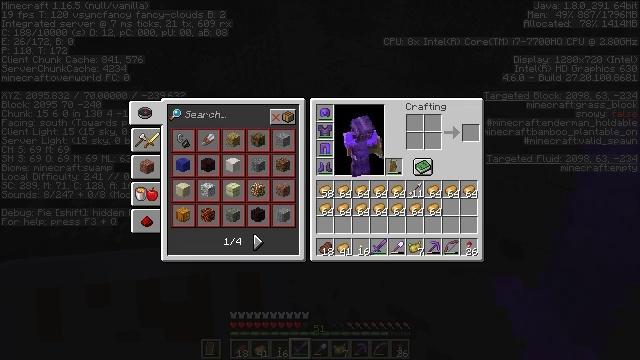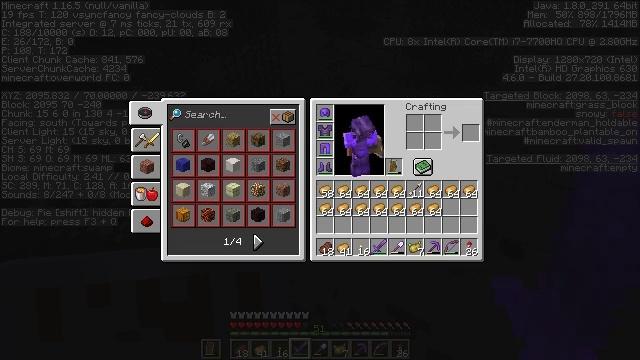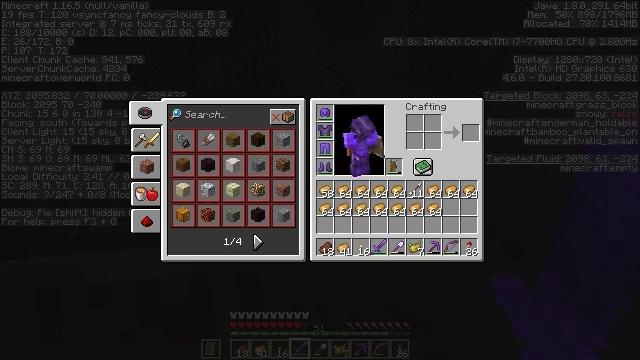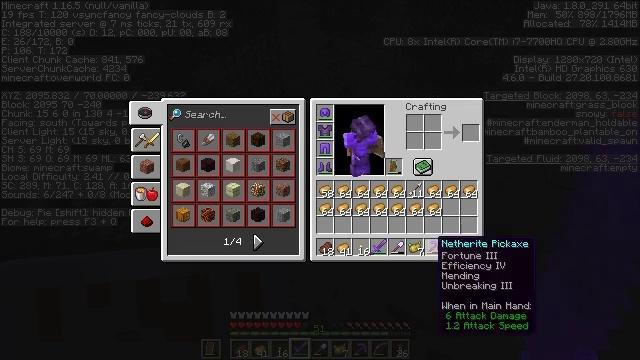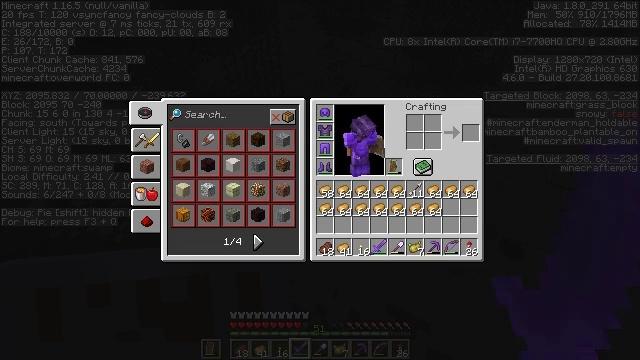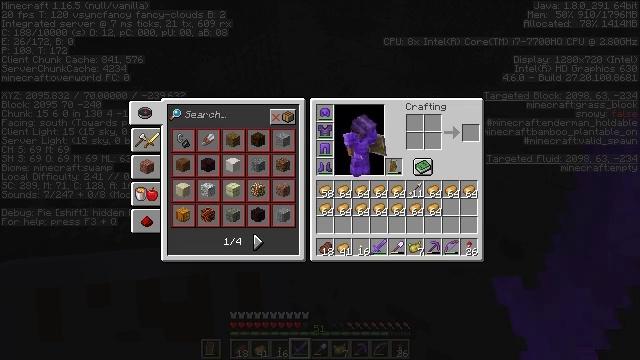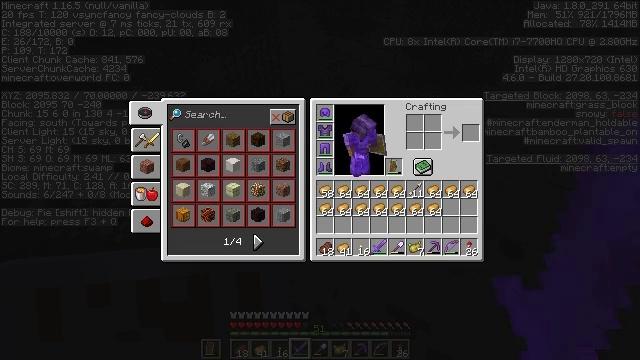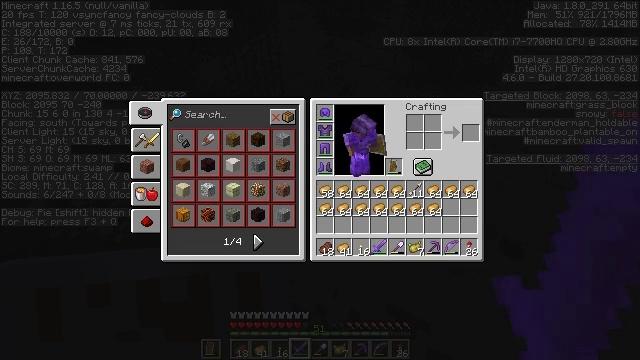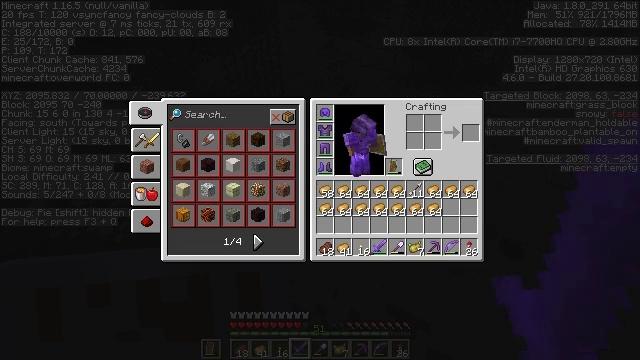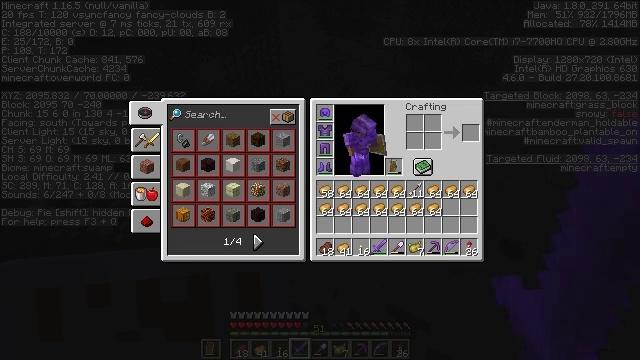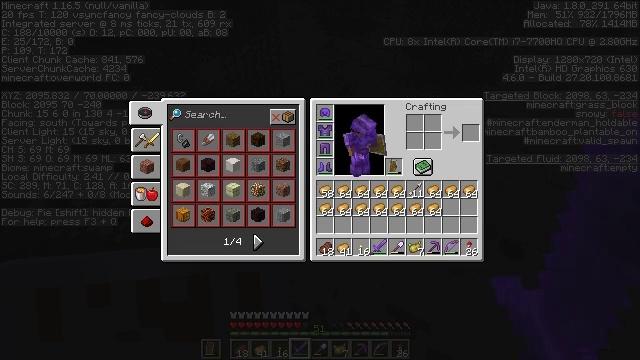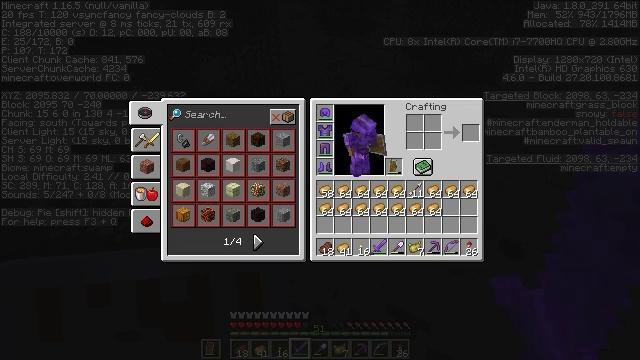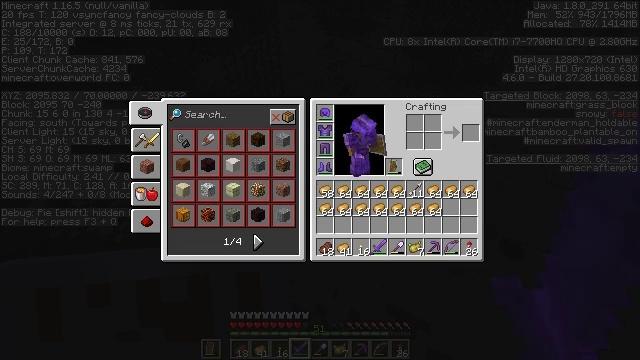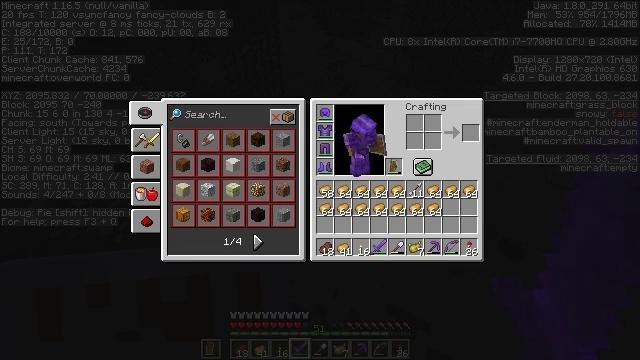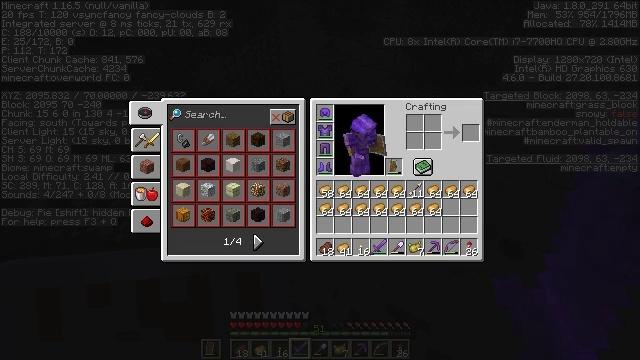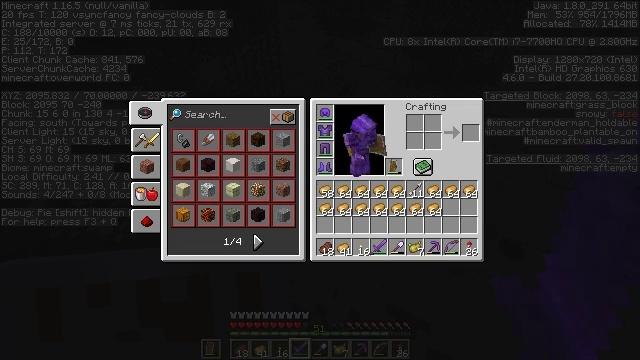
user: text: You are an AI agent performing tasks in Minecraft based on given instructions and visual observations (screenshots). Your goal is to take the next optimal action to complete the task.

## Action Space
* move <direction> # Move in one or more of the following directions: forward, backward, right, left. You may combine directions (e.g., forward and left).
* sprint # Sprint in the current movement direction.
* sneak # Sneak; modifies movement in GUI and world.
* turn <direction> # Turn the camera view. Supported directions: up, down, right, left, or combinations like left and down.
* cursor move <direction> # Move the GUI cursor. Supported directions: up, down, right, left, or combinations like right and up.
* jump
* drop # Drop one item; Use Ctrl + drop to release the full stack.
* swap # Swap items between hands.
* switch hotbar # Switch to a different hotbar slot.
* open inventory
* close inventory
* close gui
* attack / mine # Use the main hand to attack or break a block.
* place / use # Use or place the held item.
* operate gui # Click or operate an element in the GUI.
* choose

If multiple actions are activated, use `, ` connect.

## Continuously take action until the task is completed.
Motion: motion action
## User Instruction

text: Hunt a slime.
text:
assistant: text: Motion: turn right
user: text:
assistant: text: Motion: turn right
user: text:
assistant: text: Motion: turn right and up
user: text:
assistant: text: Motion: turn right and up
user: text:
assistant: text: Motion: turn right and up
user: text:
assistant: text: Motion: turn right
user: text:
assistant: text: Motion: no_op
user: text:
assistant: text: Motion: no_op
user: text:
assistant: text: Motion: no_op
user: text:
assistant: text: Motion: no_op
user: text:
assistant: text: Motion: turn left
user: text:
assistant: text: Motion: turn left
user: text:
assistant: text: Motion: turn left
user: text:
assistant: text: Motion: turn left
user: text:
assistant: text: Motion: no_op
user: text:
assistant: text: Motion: attack / mine
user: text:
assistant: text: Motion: attack / mine
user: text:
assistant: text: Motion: no_op
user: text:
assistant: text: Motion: no_op
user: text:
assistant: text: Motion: no_op
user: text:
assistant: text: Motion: no_op
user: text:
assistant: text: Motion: no_op
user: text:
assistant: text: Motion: no_op
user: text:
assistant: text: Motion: close inventory
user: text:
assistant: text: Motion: close inventory
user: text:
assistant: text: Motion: close inventory
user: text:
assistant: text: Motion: close inventory
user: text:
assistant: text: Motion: no_op
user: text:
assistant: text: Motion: no_op
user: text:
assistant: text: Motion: no_op